Interaction volume radius: 5 \u00c5
Interaction volume height: 20 \u00c5
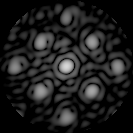
Disorder parameter: 0.2641